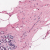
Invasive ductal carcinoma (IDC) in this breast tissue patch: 0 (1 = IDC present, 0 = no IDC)